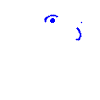
Particle: electron